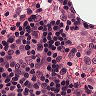
Metastatic tissue present: no